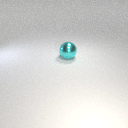
large cyan metal sphere